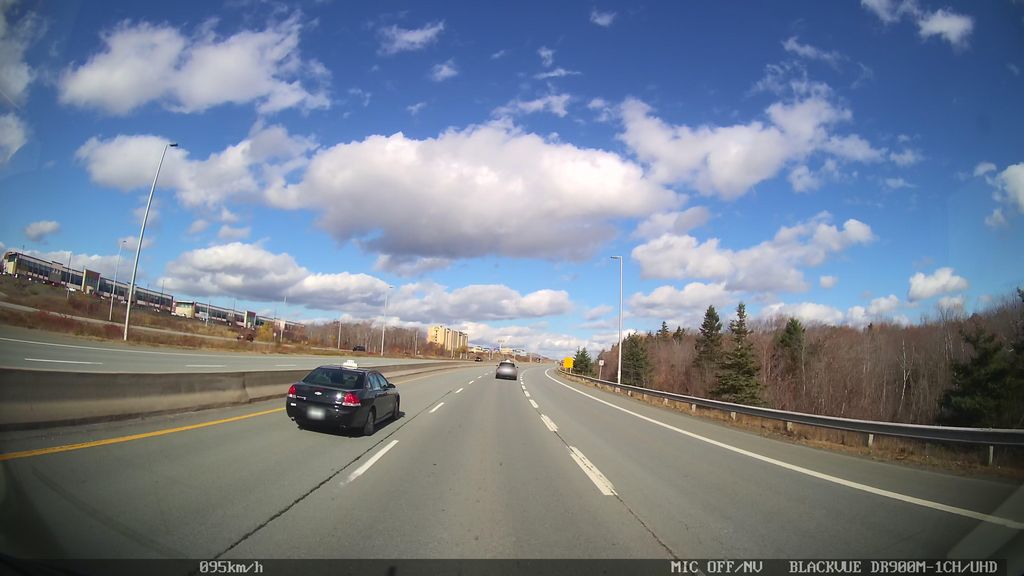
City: halifax